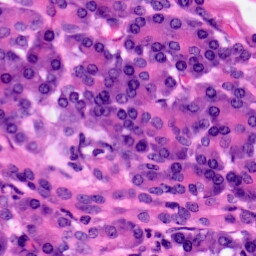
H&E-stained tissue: Pancreatic